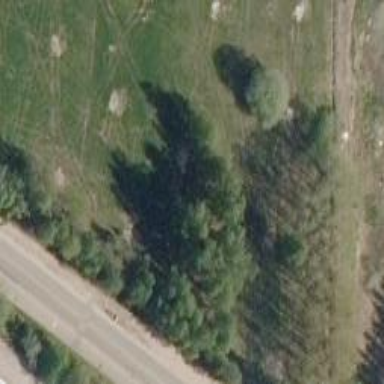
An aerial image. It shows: Disc golf hole.